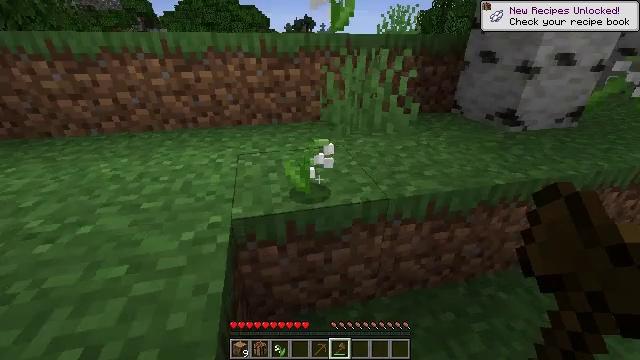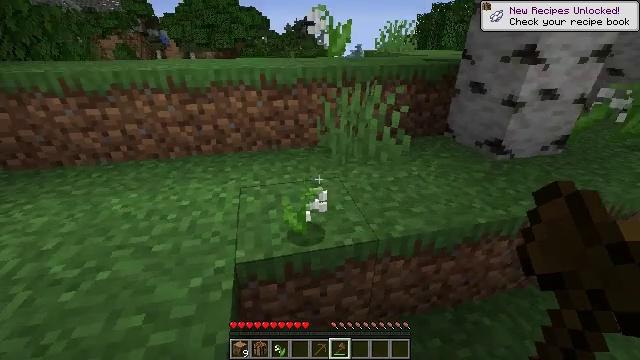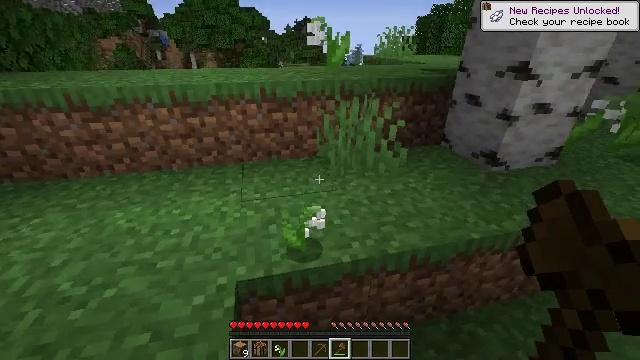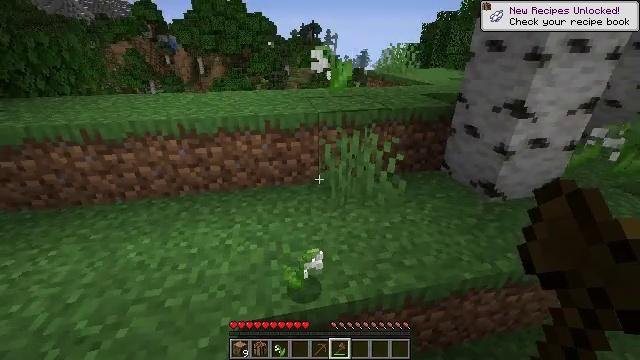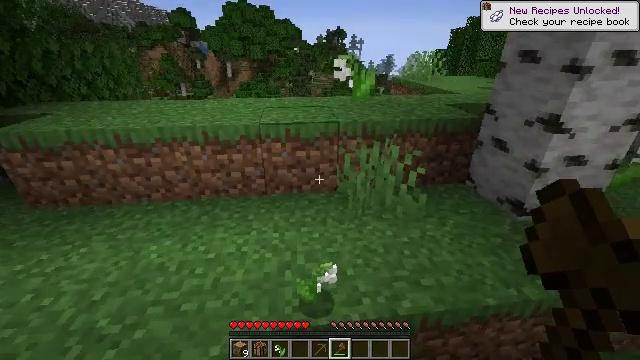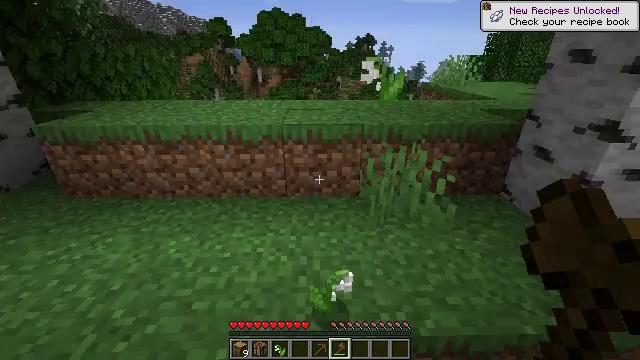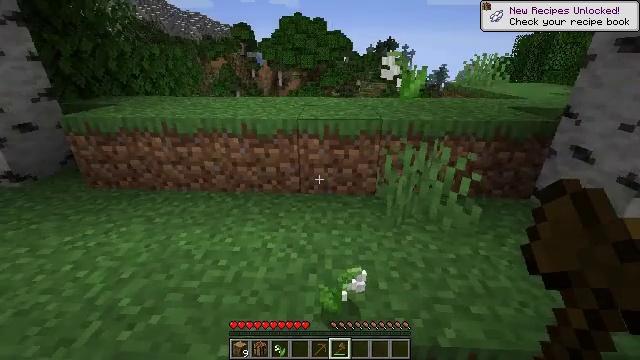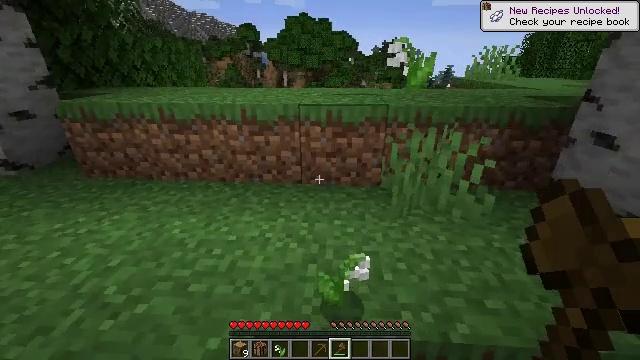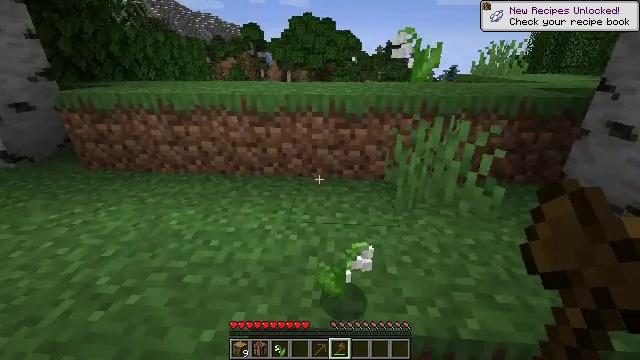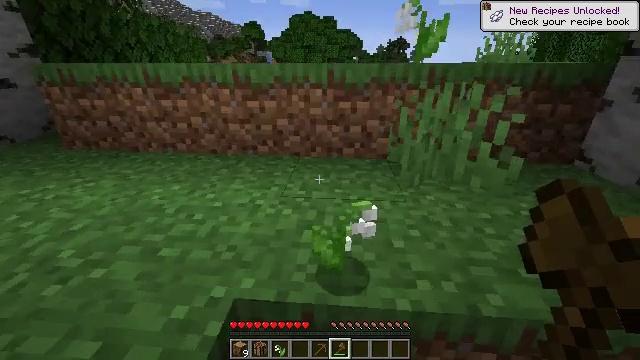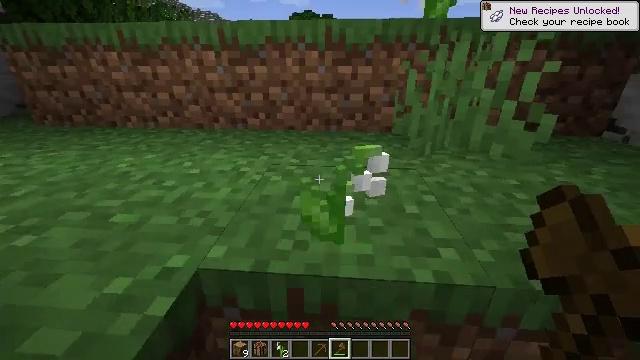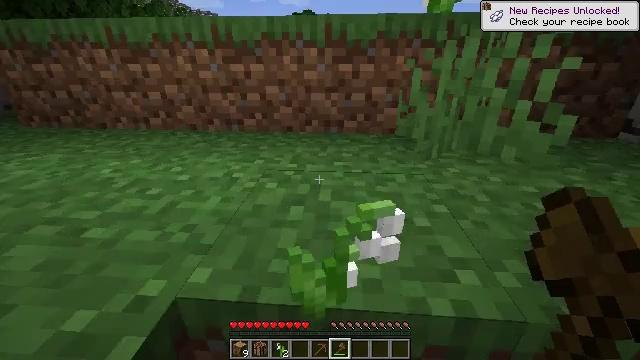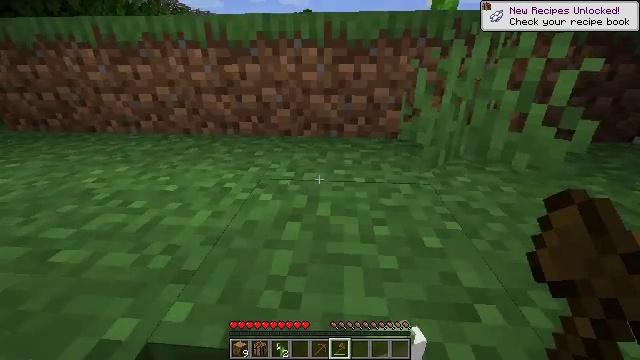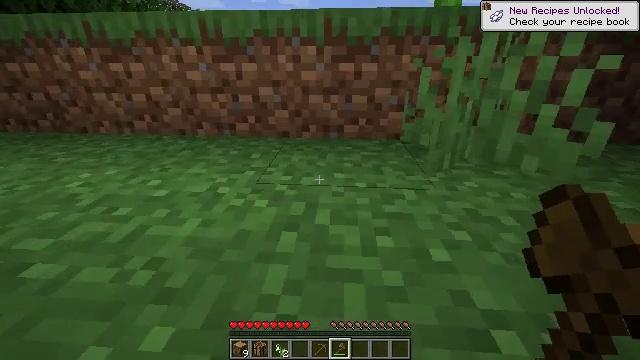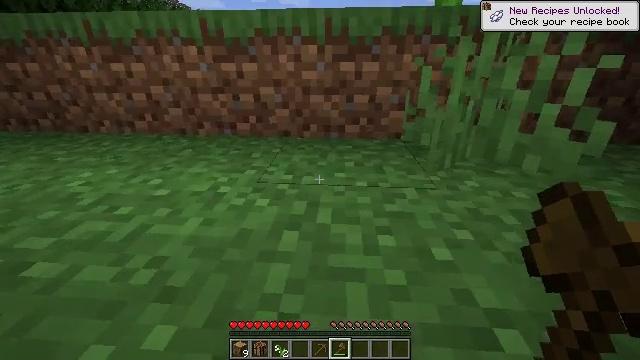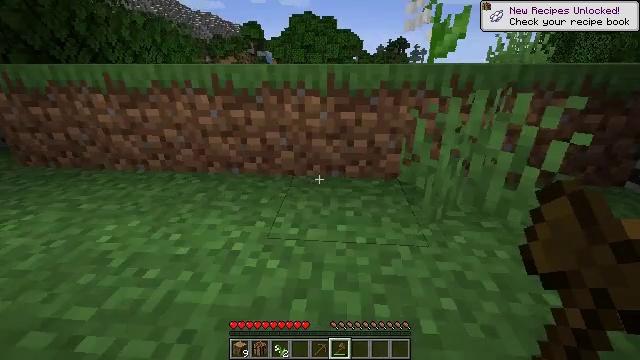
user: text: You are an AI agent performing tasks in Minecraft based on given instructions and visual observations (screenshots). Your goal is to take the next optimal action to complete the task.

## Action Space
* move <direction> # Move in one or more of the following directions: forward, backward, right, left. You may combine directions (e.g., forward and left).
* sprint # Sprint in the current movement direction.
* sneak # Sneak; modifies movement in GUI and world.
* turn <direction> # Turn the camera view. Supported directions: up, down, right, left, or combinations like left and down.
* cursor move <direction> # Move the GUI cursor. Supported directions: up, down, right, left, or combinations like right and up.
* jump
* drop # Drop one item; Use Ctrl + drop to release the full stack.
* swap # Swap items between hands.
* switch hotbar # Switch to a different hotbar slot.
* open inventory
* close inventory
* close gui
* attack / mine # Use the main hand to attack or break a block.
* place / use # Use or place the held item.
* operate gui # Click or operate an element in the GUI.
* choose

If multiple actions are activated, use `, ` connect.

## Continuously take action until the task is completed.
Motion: motion action
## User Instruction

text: Break the block to gather lily of the valley.
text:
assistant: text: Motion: move forward, jump
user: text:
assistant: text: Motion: move forward, jump
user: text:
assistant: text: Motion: move forward, turn left, jump
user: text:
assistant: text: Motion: move forward, turn left, jump
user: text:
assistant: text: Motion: move forward, turn left and up
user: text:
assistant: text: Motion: move forward, turn left
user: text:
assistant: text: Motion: move forward, turn left
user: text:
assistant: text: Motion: move forward
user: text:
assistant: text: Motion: move forward
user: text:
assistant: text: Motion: move forward
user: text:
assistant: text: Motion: move forward
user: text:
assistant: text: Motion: move forward
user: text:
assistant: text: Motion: move forward
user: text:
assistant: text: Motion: move forward
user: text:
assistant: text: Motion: move forward, jump
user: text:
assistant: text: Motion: move forward, jump
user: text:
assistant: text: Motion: move forward, jump
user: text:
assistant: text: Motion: move forward, jump
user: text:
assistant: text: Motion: move forward, jump
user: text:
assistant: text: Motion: move forward
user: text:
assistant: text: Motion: move forward
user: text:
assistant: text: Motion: move forward
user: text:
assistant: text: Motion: move forward
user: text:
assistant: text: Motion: move forward
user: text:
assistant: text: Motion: move forward
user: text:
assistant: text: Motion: move forward
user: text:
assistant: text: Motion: move forward
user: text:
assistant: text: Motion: move forward
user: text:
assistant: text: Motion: move forward
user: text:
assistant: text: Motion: move forward, turn right